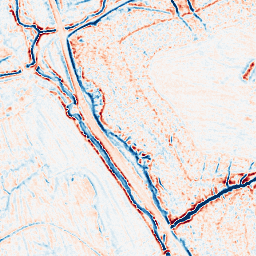
Category: edge_preserving
Decomposition family: bilateral
Decomposition parameters: d: 9
sigma_color: 25
sigma_space: 25
Upsampling method: sinc_hamming
Upsampling parameters: scale: 2
kernel_size: 4
Upsampling scale: 2